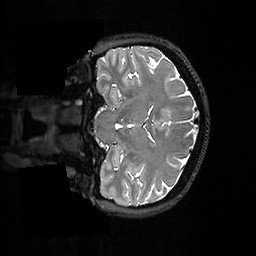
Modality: T2w
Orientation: coronal
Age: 30
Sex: female
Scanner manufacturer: ge
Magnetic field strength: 3 T
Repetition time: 3.231 s
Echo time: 0.06562 s